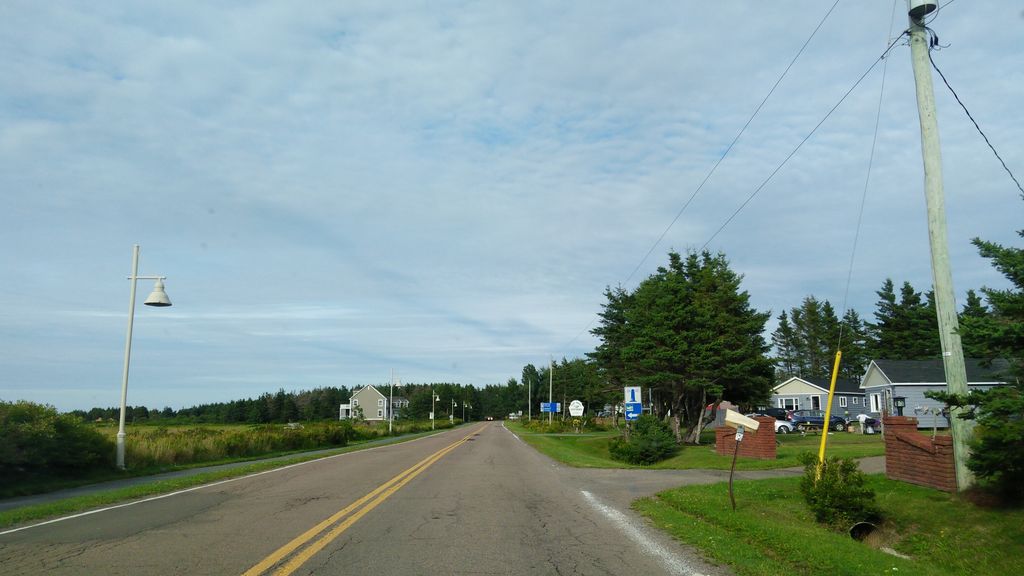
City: charlottetown